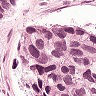
Metastatic tissue present: yes